Question: I am trying to get the cookie value by its name. This is the first time i am using the cookie in codeigniter .
Here is how i am trying to get the cookie value which i have set, but its show output in my view page as 'bool(false)'
How i am setting cookie into my controller....
'''
$ranum=random_string('alnum', 20);//generates random numbers/strings
$cookie = array(
'name' => 'remember_me_token',
'value' =>$ranum,
'expire' => '<PHONE>', // Two weeks
'domain' => base_url(), //my base url is http://localhost
'path' => '/'
);
set_cookie($cookie);
'''
How i am trying trying to get my cookie value is
'''
<?php echo $this->input->cookie('remember_me_token', TRUE); //giving output like bool(false) ?>
'''
Note: i am using ajax when users click the "submit" button
Please help me how to check if cookie is available with this name, if its available then how to retrieve its value into my view page..
Update:
I checked my browser cookies,its looking like this...its seems i have problem in setting cookie. If so then please help me why my cookie is not setting?

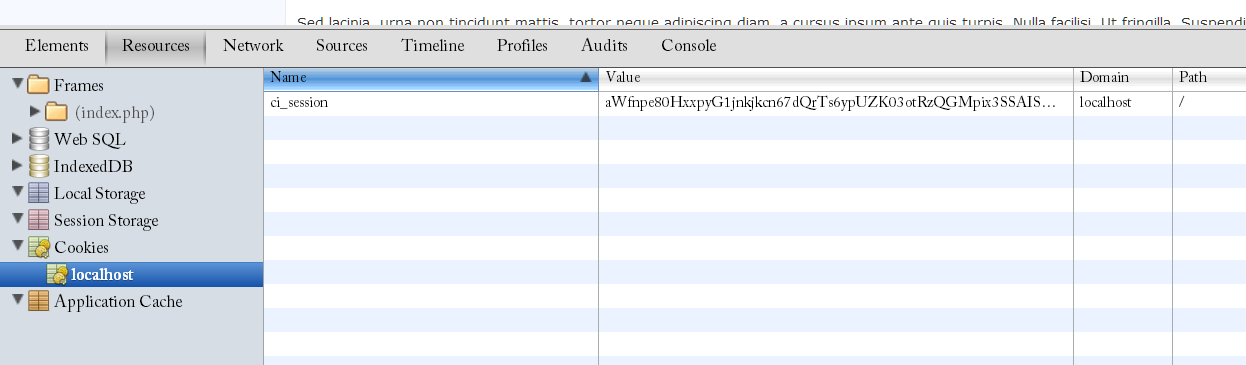
Answer: The Cookie is not available on the same request/page where you set it. Once you set a cookie it must be sent to browse.
From PHP.NET
> Cookies will not become visible until the next loading of a page that
the cookie should be visible for. To test if a cookie was successfully
set, check for the cookie on a next loading page before the cookie
expires. Expire time is set via the expire parameter.
Base url should be something like 'yourdomain.com'. Check the '$config['base_url']' in your 'config.php' file. You can't use '$config['base_url']=http://localhost/', you should set it as 'http://localhost/yourdomain/' or keep it blank.
'''
|--------------------------------------------------------------------------
| Base Site URL
|--------------------------------------------------------------------------
|
| URL to your CodeIgniter root. Typically this will be your base URL,
| WITH a trailing slash:
|
| http://example.com/
|
| If this is not set then CodeIgniter will guess the protocol, domain and
| path to your installation.
|
'''